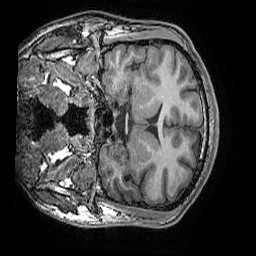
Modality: T1w
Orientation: coronal
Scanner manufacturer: ge
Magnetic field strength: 3 T
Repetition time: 0.008184 s
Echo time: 0.003192 s